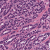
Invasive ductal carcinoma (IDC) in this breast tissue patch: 1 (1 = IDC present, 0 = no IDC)